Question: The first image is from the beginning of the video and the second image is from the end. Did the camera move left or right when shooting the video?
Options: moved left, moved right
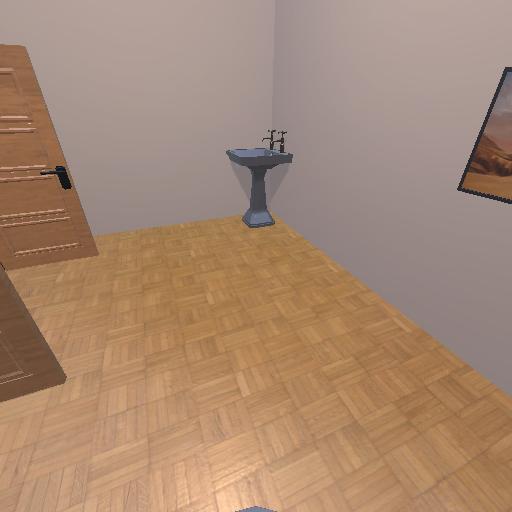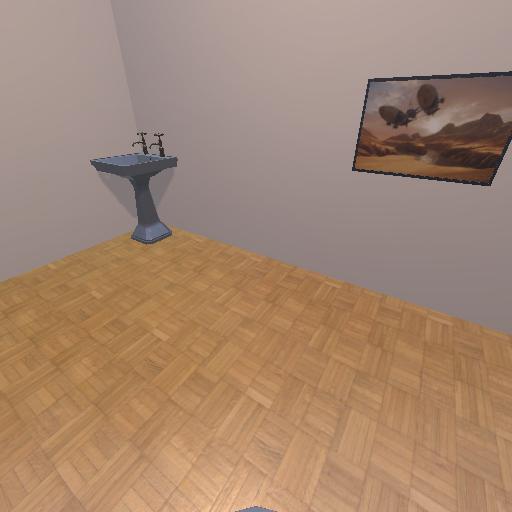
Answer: moved left